Question: I am aware that this may on first glance look like a question you have seen before:
<URL>
But this is different.
I have an C# asp.net web application, for helping people create an installer for their programs.
The serverside will be running the console application "heat.exe" (a tool that is shipped with the wix tools), to harvest information on how to register dll's etc., if and only if they have a dll in their repository..
I do it like this:
'''
public int runHeat(string filePath, string outputFile, ref string response)
{
response += "run heat.exe to harvest file data" + '
' + '
';
string args = "file " + '"' + filePath + '"' + " -srd -out" + '"' + outputFile + '"';
string command = Path.Combine(WixBinariesPath, "heat.exe");
string workPath = Path.GetDirectoryName(filePath);
StringBuilder outputBuilder;
ProcessStartInfo processStartInfo;
Process process;
outputBuilder = new StringBuilder();
processStartInfo = new ProcessStartInfo();
processStartInfo.CreateNoWindow = true;
processStartInfo.RedirectStandardOutput = true;
processStartInfo.RedirectStandardInput = true;
processStartInfo.UseShellExecute = false;
processStartInfo.WorkingDirectory = workPath;
processStartInfo.Arguments = args;
processStartInfo.FileName = command;
processStartInfo.ErrorDialog = false;
//create the process handler
process = new Process();
process.StartInfo = processStartInfo;
// enable raising events because Process does not raise events by default
process.EnableRaisingEvents = true;
// attach the event handler for OutputDataReceived before starting the process
process.OutputDataReceived += new DataReceivedEventHandler
(
delegate(object sender, DataReceivedEventArgs e)
{
// append the new data to the data already read-in
outputBuilder.AppendLine(e.Data);
}
);
// start the process
// then begin asynchronously reading the output
// then wait for the process to exit
// then cancel asynchronously reading the output
process.Start();
process.BeginOutputReadLine();
process.WaitForExit();
// use the output
response += outputBuilder.ToString();
if (process.ExitCode != 0)
response += '
' + '
' + "heat.exe exited with code: " + process.ExitCode;
process.CancelOutputRead();
return process.ExitCode;
}
'''
I thought this worked..
It passed tests, it's been running for a while without problems, and then suddenly, a developer called, that the webtool I made, no longer produces wix xml for him..
When I logged into the server, I found :

and then clicked [OK] - the web application then continued, and produced the xml, and stuff worked..
I have now found the dll that, makes heat throw this error. It doesn't really need registering (typical right?). So I could probably just write a timeout thing, to kill heat.exe if it takes to long, and thus unlock the waiting script, (and basicly fix the issue untill it happens again with a dll that actually needs registering) But that is not really detecting the error, that is just detecting that stuff takes time...
On this error, I would like to continue the script, but present a warning to the user, that heat.exe failed to run on that particular file. But to do this I need my asp.net application to know that this error was invoked, and dispose it, so that the script can continue..
how the *? do I get information that this runtime error occurred, so I can handle it from the server script?
> Have you tried using the -sreg command line option to heat?
I now have, and as a result, heat.exe no longer chrashes, but this is not a solution, as heat also avoids harvesting the registry information that I need for autoregistering the dll's shipped with the code in question.
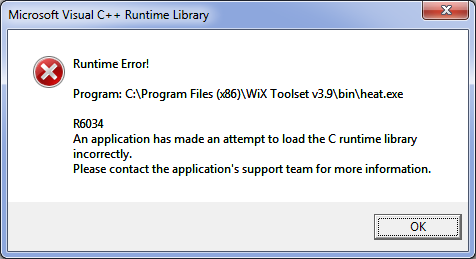
Answer: Working with external "uncooperative" executables often requires some trickery. I'd try the following:
- Start the program on the command line, and check if there is any output when the error occurs. Probably it writes to standard error, and you could use RedirectStandardError, read the stream and hopefully get a clue when the error occurs.- Check if there is any logging-possibility in heat.exe that you could enable, and use this to detect the error-case. Maybe a verbose setting, or a log-file...- If none of the above worked, I'd use process monitor (e.g. <URL> windows API. An ugly hack, but worked fine unless the external program's UI is changed.
In your case it is a standard Error Dialog, so it should stay quite consistent.